Question: I have a data distribution that I want to show it in a c++ program (by Eclipse for example). Is there a library that I can use here? I looked for the graphics.h, but it seems to take a lot of time to build such a thing.
Something like this would be great, but a simpler version would also work for me.

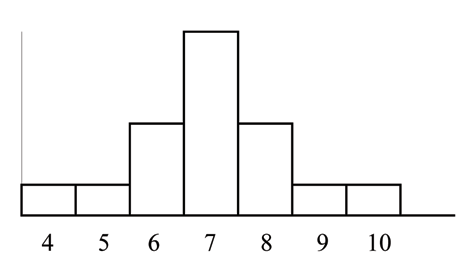
Answer: Yes, you could try to play with <URL>. It has wrapper for a lot of other languages other than C/C++!
This little demonstration down here is enough for you to start what you want!
'''
int main( int argc, char * argv[] )
{
int value[ 5 ] = { 10, 20, 30, 20, 10 };
double width( 200 ), height( 200 );
Magick::Image chart;
chart.size( Magick::Geometry( width, height ) );
chart.draw( Magick::DrawableRectangle( 0.0, 0.0, width, height ) );
chart.strokeColor( Magick::Color( 255, 255, 255 ) );
chart.draw( Magick::DrawableLine( width * 0.1, 0.0, width * 0.1, height ) );
chart.draw( Magick::DrawableLine( 0.0, height * 0.9, width, height * 0.9 ) );
double W( width * 0.8 / 5.0 );
for ( int i( 0 ); i <= 4; i++ )
{
double X0( width * 0.1 + i * W );
double Y0( height * 0.9 );
chart.draw( Magick::DrawableRectangle( X0, Y0, X0 + W, Y0 - 4.0 * value[ i ] ) );
}
chart.write( "chart.png" );
return 0;
}
'''
It creates a graphic like this:

Good luck!